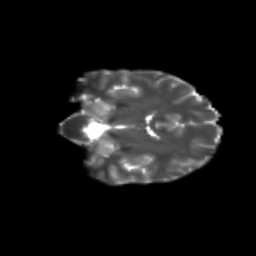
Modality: T2w
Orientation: coronal
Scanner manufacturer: siemens
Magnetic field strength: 3 T
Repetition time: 9.2 s
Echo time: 0.084 s